Question: At each time, any colored ball can be exchanged with the white ball. How many such exchanges are needed at least to make all the red balls arranged in front of the green balls (white ball positions are arbitrary)?
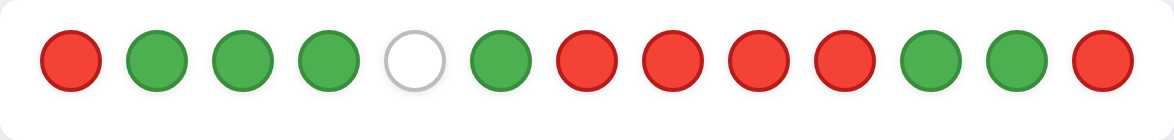
Answer: 8